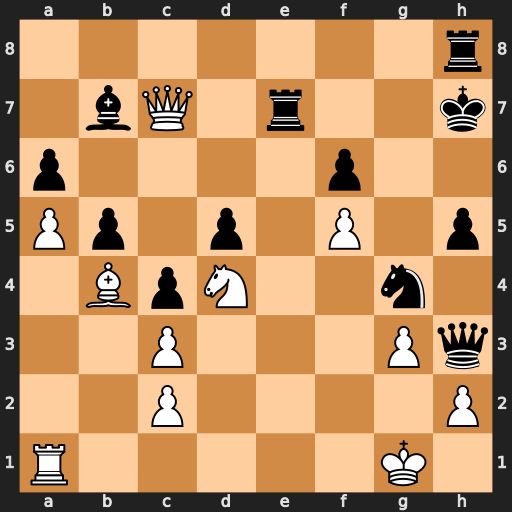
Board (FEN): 7r/1bQ1r2k/p4p2/Pp1p1P1p/1BpN2n1/2P3Pq/2P4P/R5K1
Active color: w
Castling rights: -
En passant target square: -
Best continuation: Qxe7+ Kh6 Nf3